Interaction volume radius: 5 \u00c5
Interaction volume height: 10 \u00c5
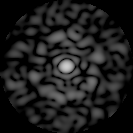
Disorder parameter: 0.8811